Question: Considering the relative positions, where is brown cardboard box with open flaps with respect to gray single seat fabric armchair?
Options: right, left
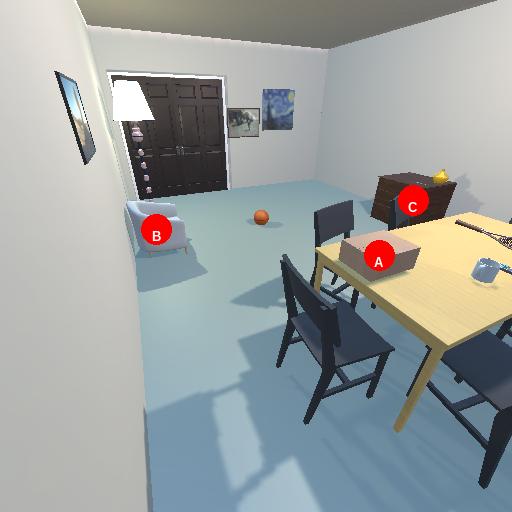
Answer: right